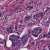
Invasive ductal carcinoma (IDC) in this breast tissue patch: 1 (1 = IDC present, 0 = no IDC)